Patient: sex F, age 63
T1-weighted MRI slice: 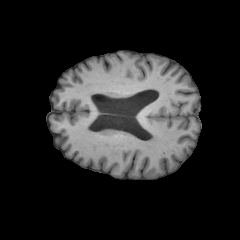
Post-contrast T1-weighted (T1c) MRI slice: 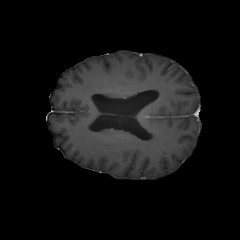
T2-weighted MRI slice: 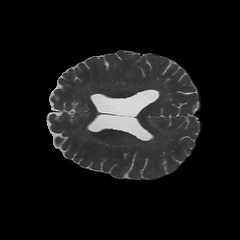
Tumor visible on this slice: no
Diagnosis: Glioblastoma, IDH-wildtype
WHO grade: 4